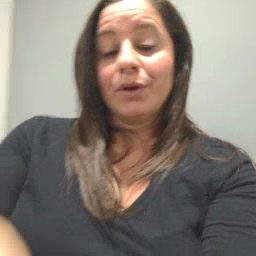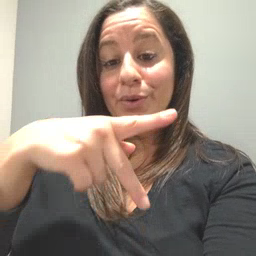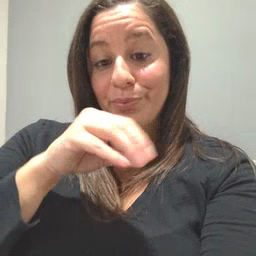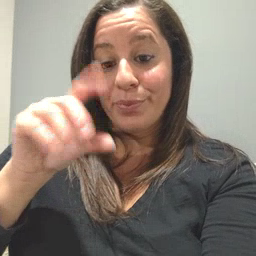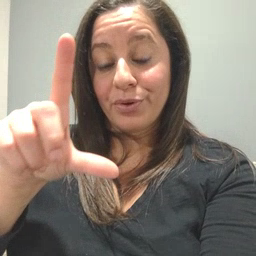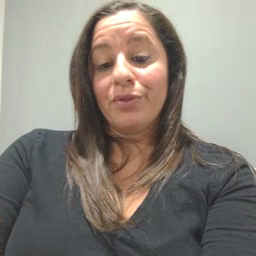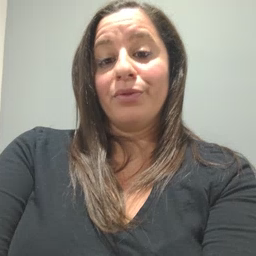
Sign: pool